Field crop: tomato
Growth stage: 1
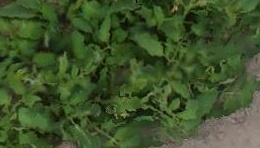
Species: tomato